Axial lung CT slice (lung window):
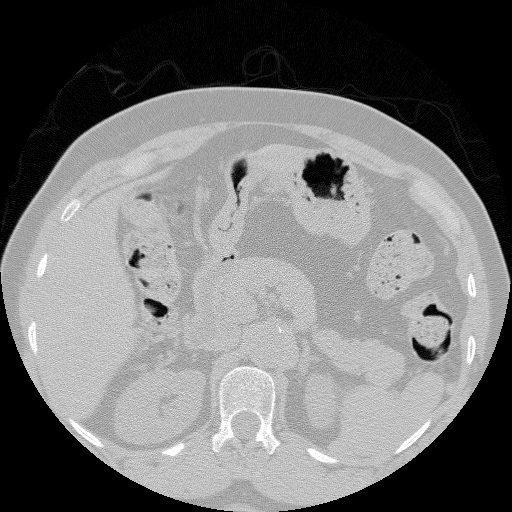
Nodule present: no